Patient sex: F
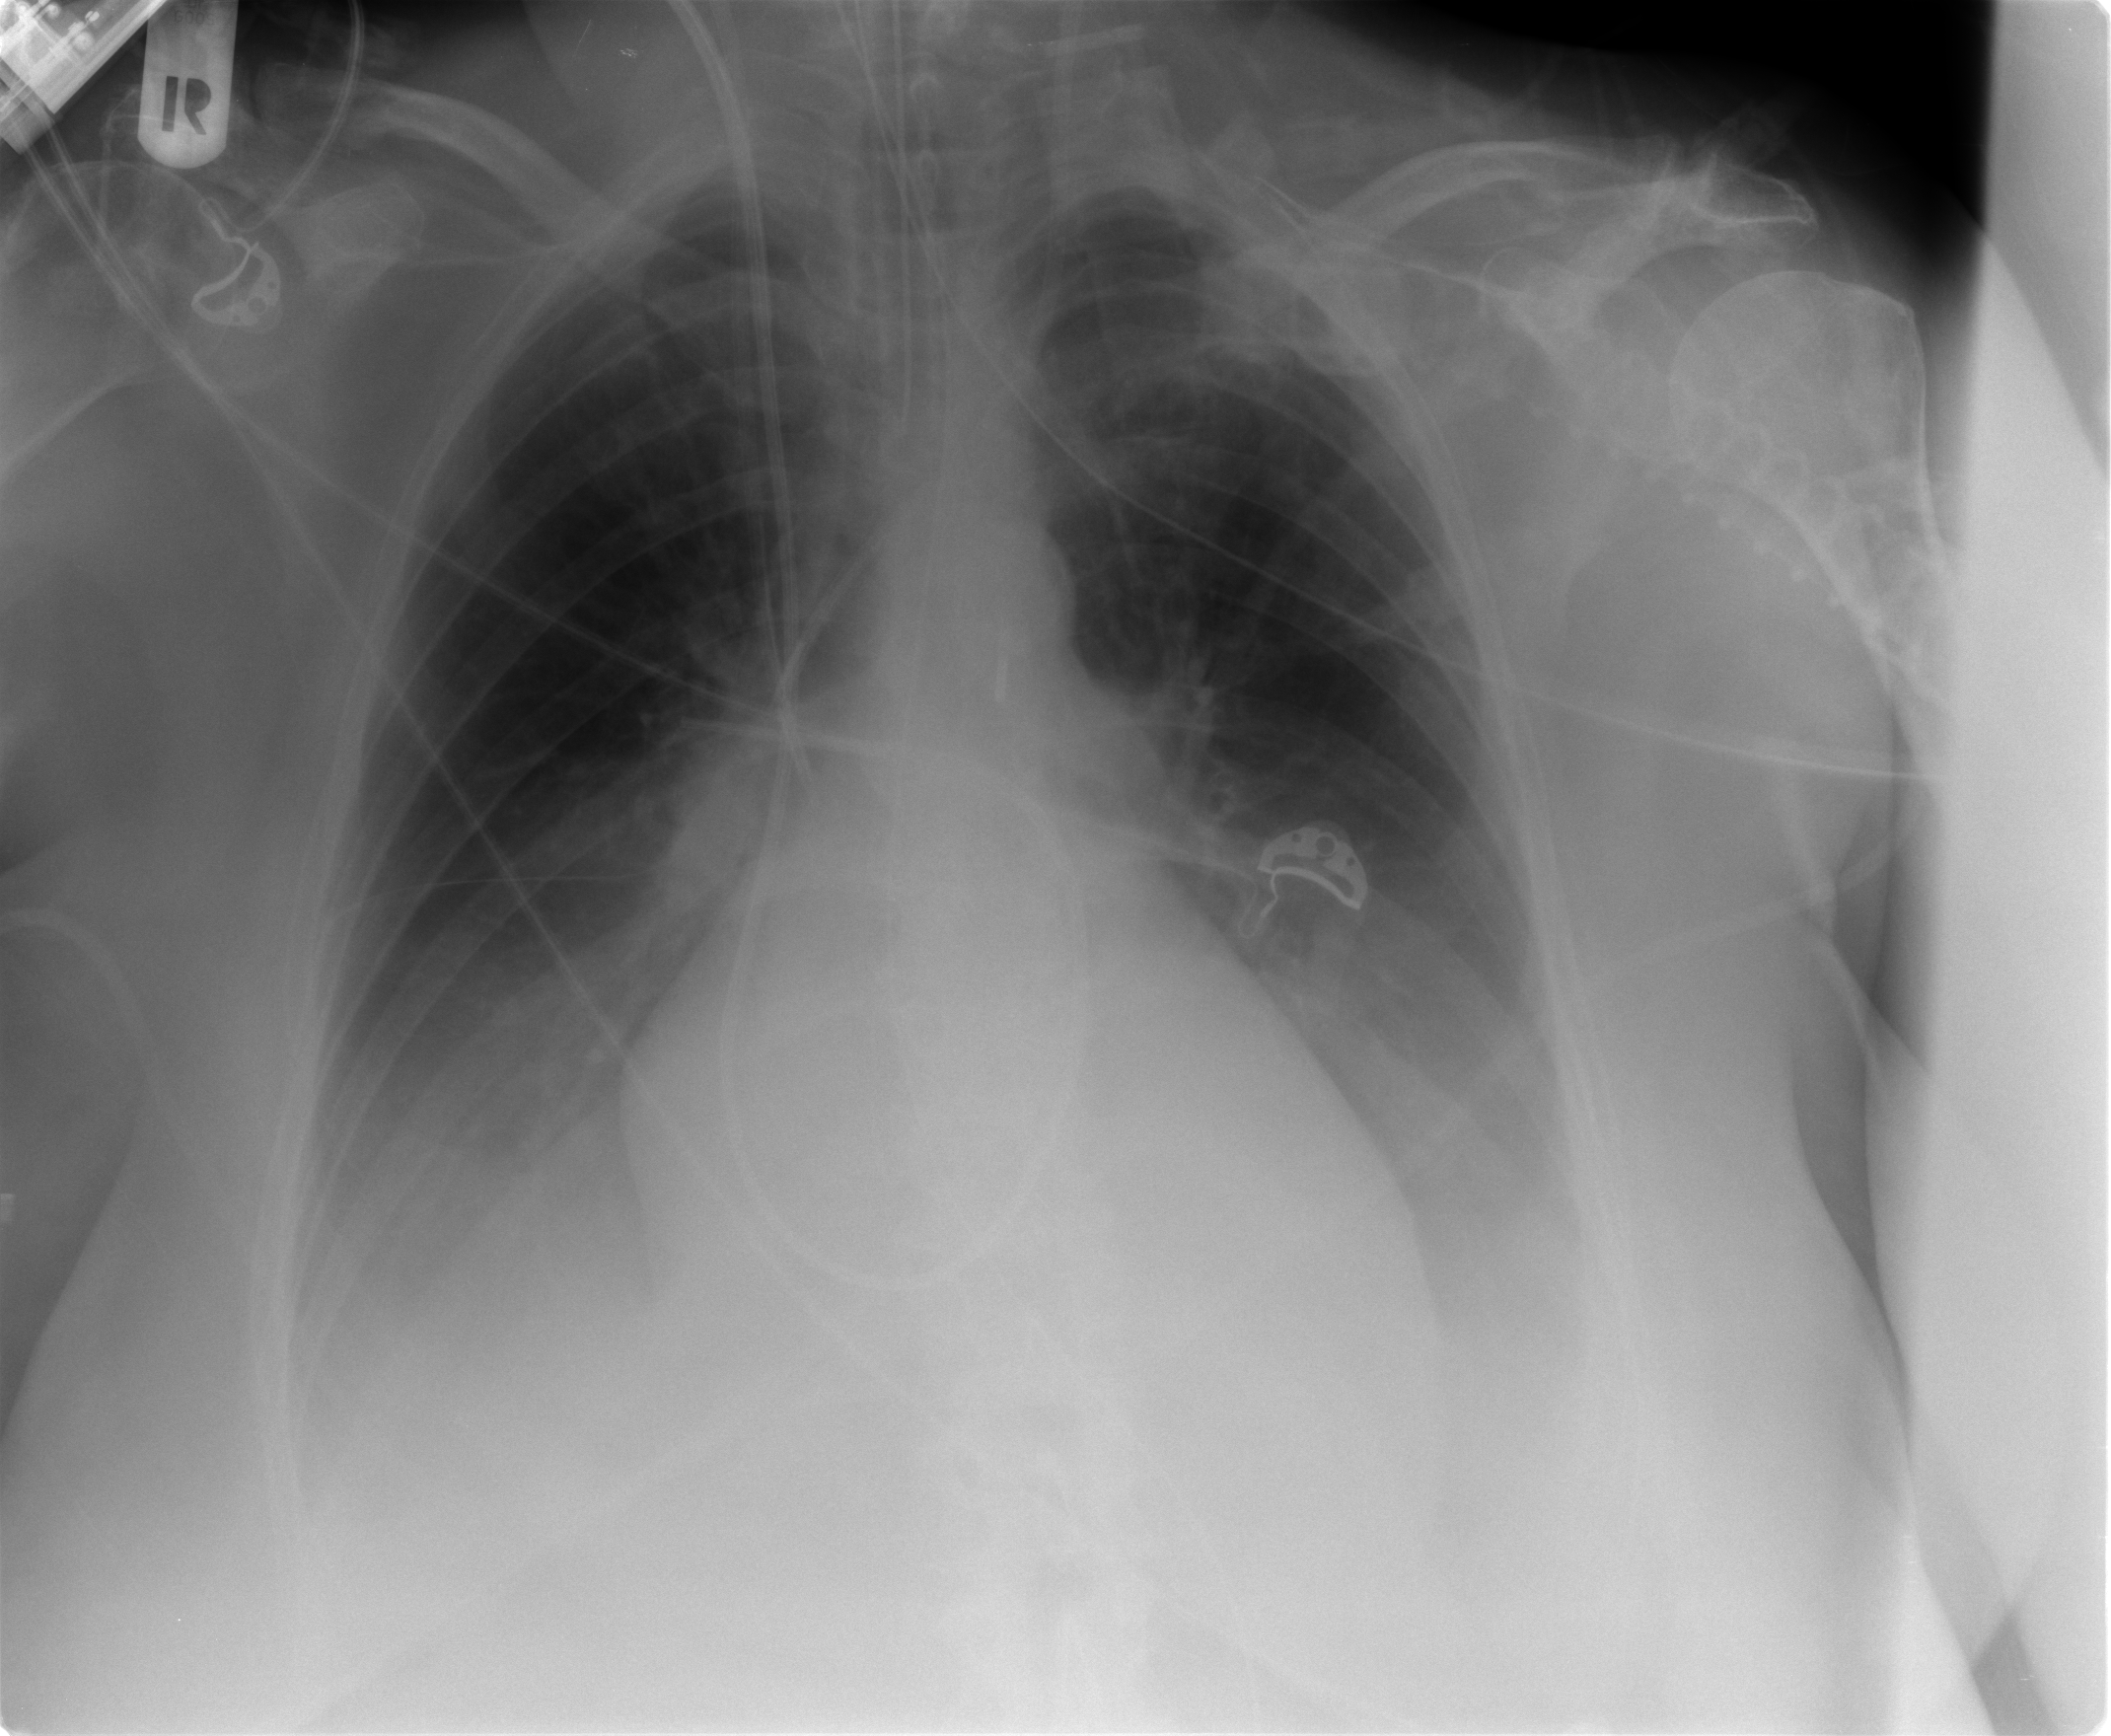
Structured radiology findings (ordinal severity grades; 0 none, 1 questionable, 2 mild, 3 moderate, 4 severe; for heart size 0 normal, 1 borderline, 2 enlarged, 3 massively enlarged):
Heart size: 2
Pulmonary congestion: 0
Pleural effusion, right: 2
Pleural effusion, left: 2
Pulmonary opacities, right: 0
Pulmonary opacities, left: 0
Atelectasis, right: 2
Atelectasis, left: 2